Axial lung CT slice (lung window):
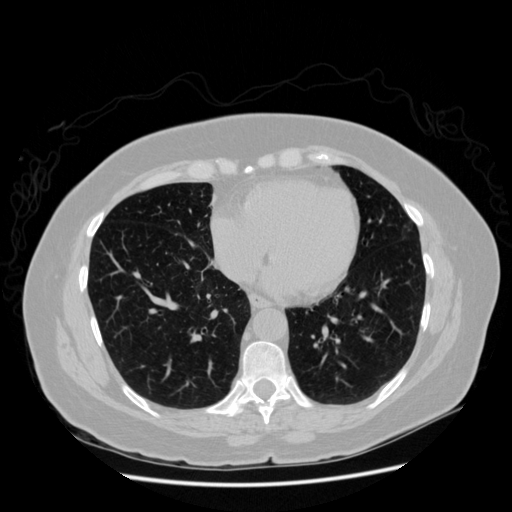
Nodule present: no